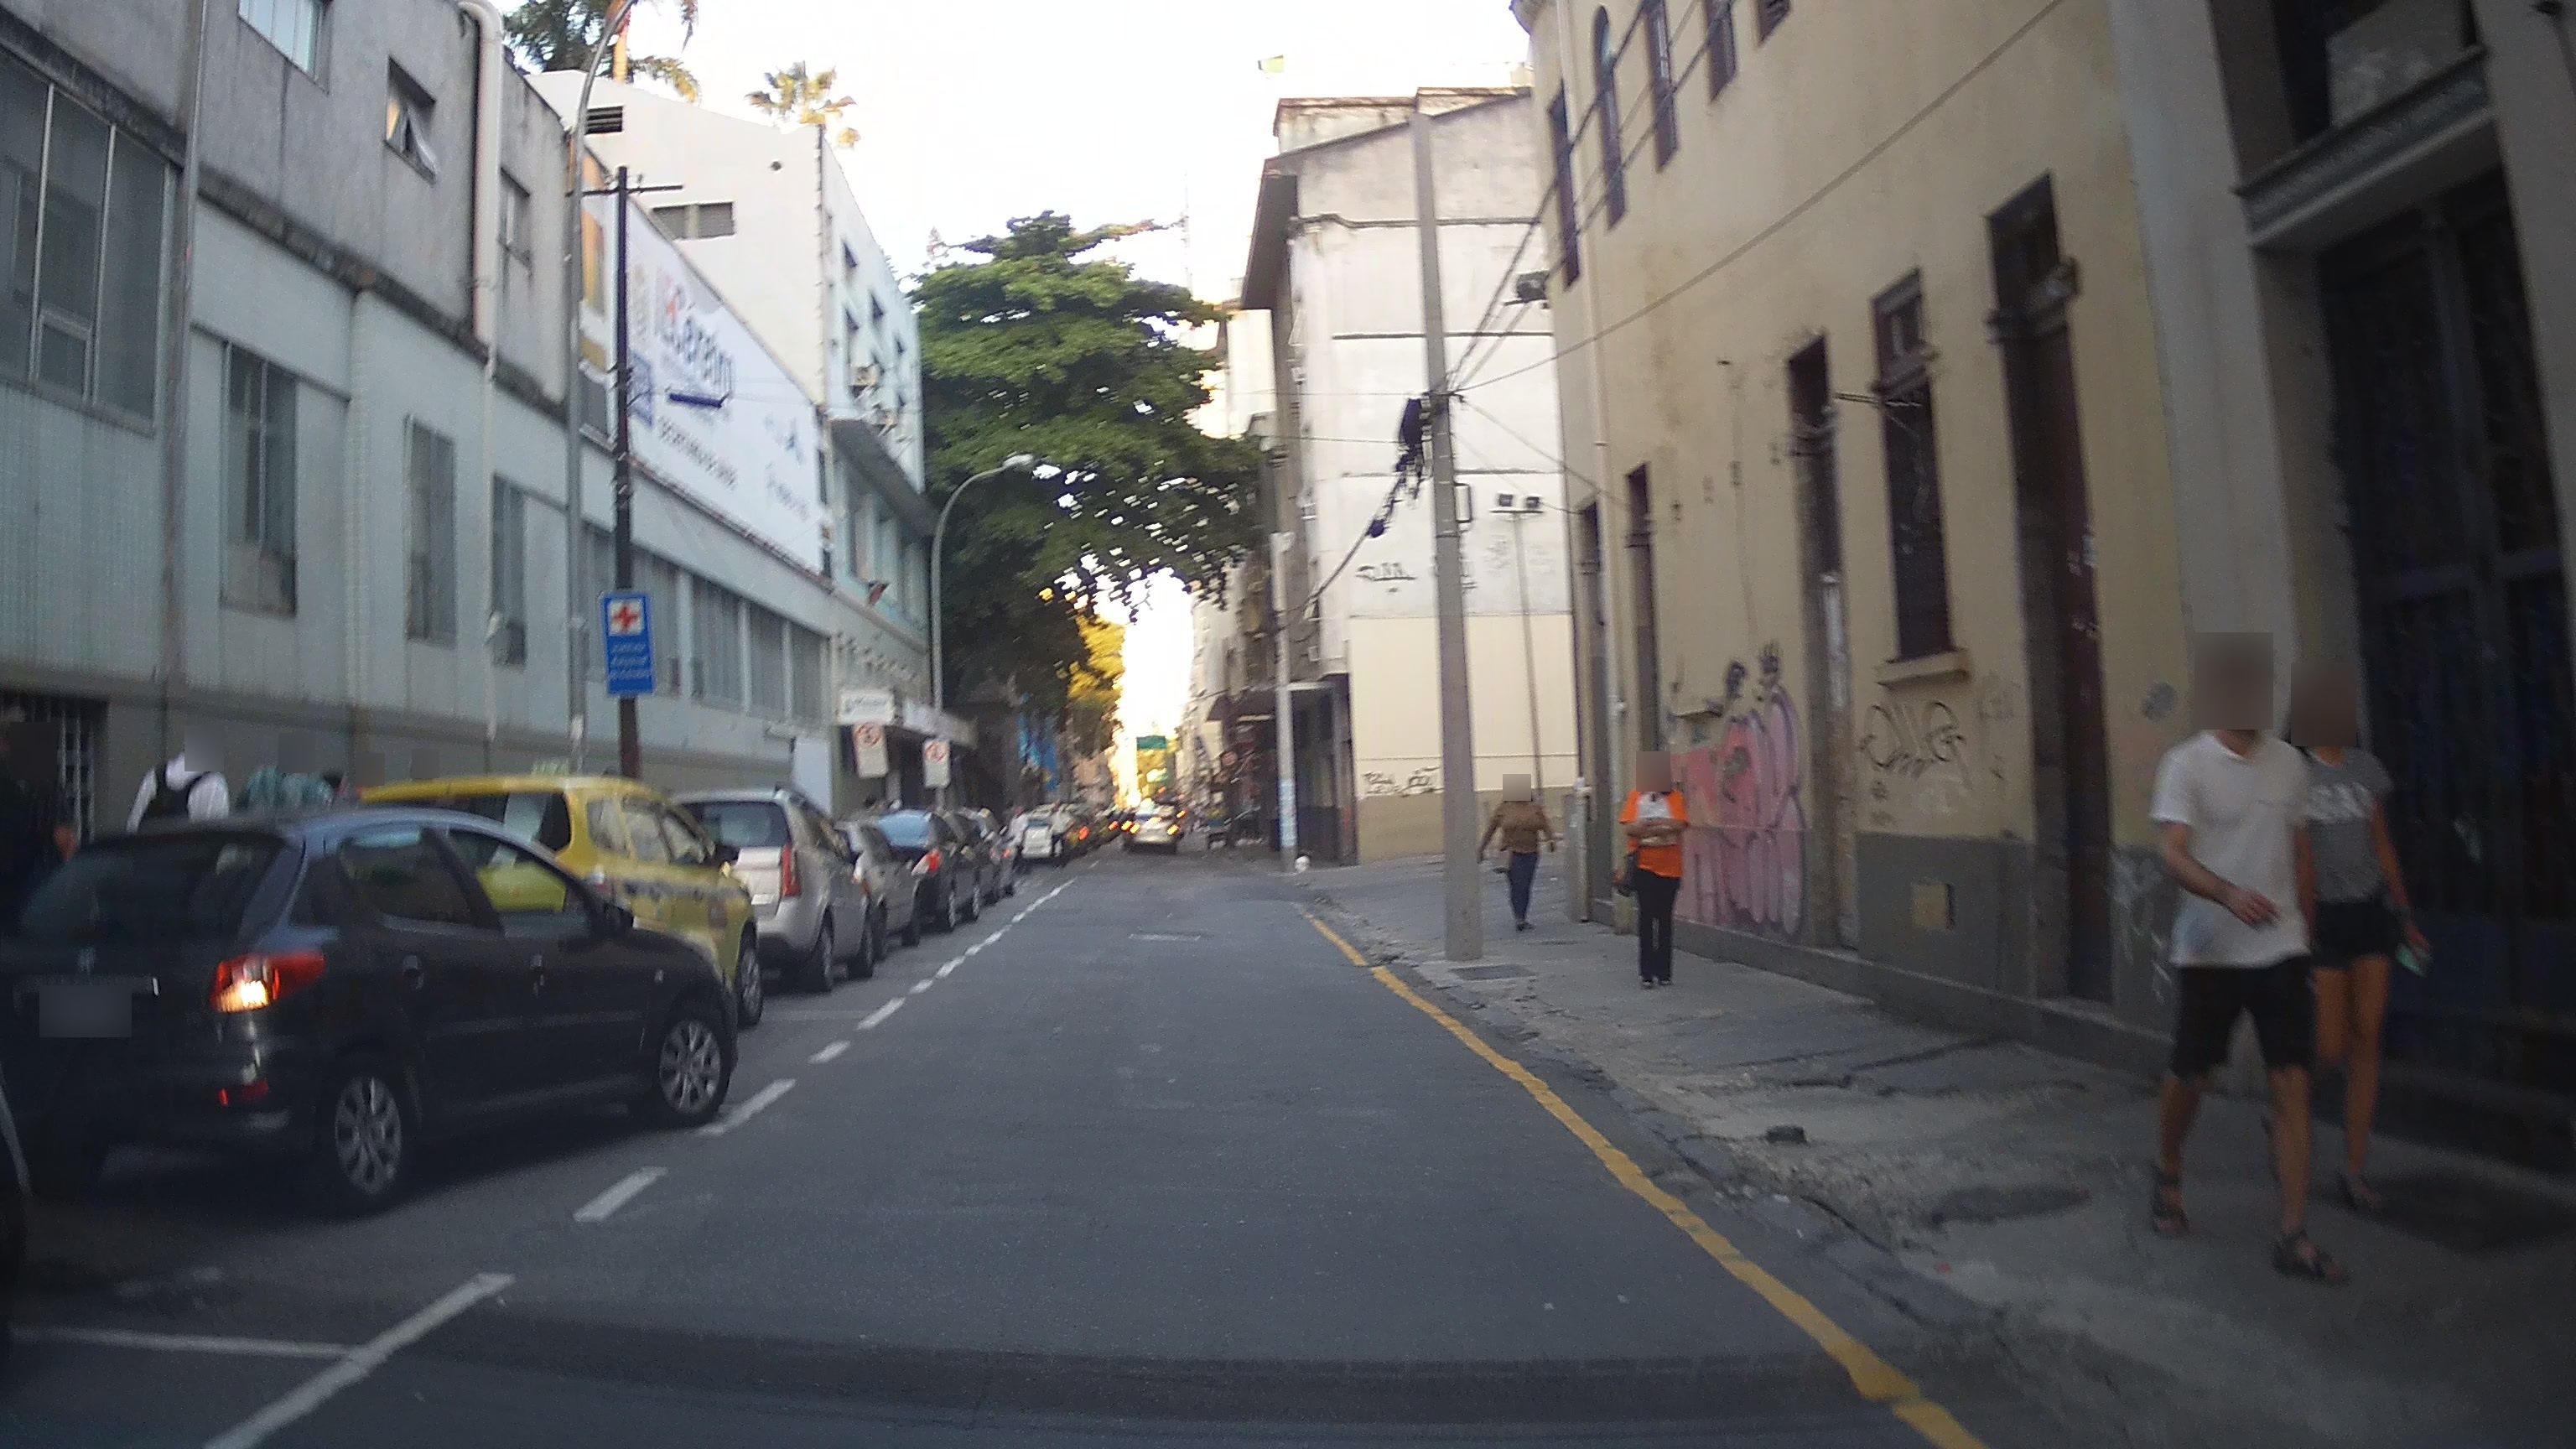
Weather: clear
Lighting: day
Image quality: good
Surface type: walking surface
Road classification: residential
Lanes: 1
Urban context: urban centre
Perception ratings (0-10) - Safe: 1.99, Lively: 7.67, Beautiful: 2.47, Boring: 2.66, Depressing: 2.24, Wealthy: 2.82